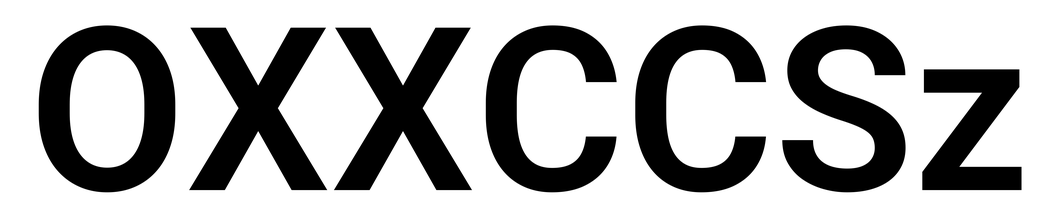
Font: Roboto_SemiBold